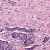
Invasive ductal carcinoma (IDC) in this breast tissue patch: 1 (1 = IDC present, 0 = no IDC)